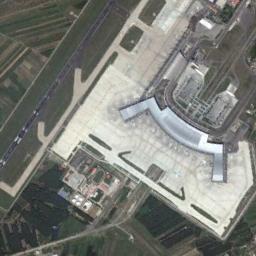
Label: airport